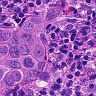
Metastatic tissue present: yes